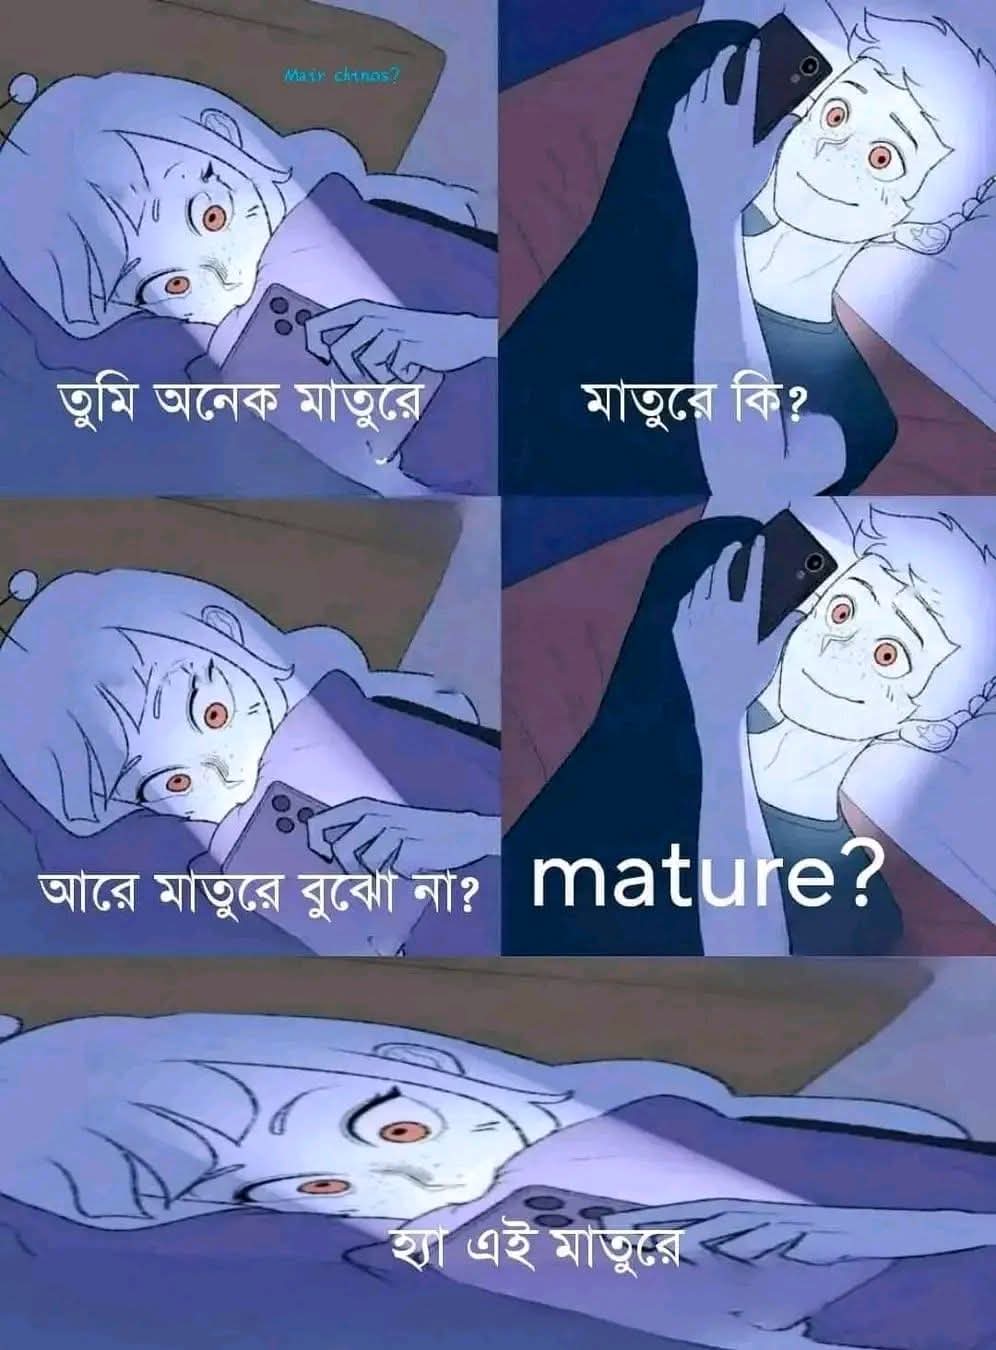
Text:  তুমি অনেক মাতুরে মাতুরে কি? আরে মাতুরে বুঝো না? mature? হ্যা এই মাতুরে
Label: Non Hate